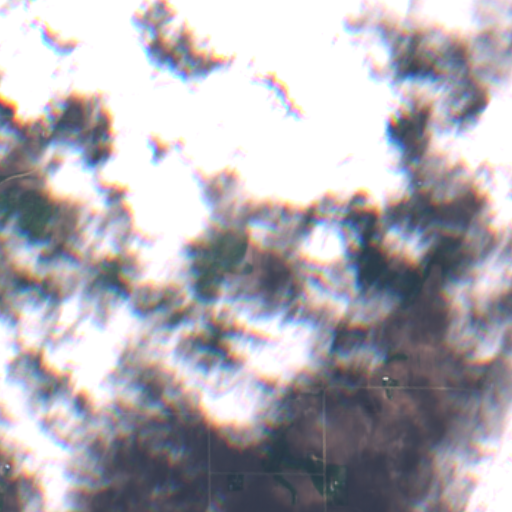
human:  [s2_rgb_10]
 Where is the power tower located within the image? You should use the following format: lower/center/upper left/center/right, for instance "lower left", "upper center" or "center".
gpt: The power tower is located in the lower of the image.
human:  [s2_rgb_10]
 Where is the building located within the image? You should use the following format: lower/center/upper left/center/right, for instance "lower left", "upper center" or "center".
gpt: There is no building in the image.